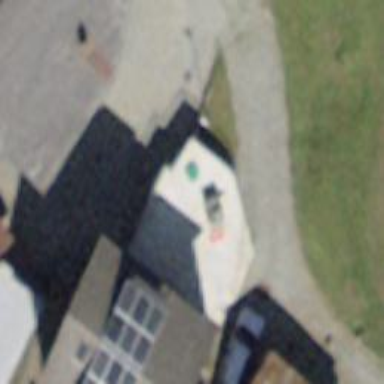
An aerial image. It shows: Garages as part of the building.